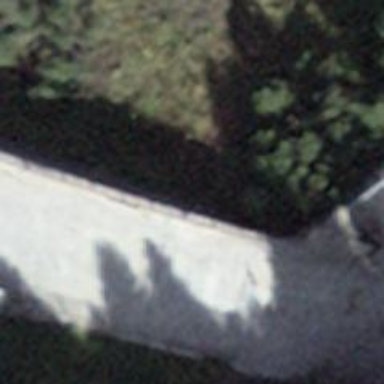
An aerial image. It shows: Guard rail.